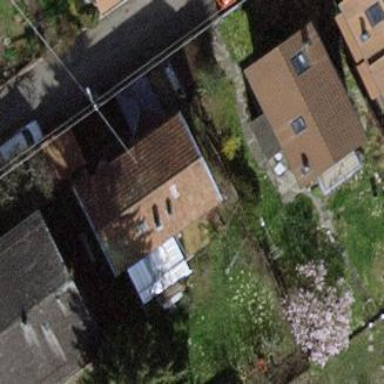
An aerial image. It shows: Garden enclosed by fence.